Interaction volume radius: 10 \u00c5
Interaction volume height: 25 \u00c5
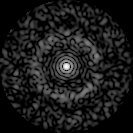
Disorder parameter: 0.8577